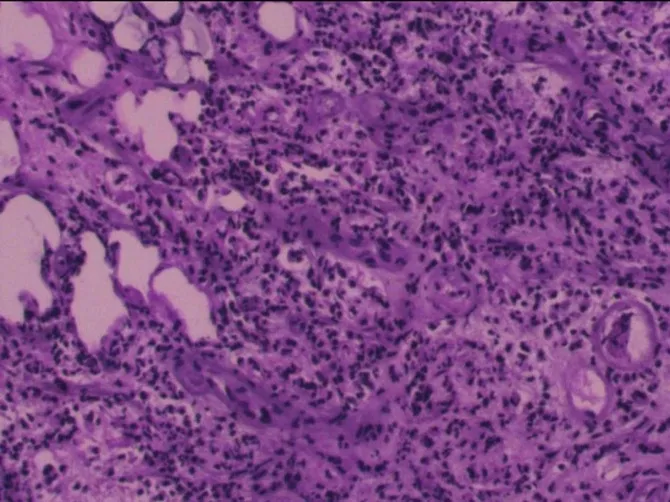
Postoperative pathology reveals fibrous tissue proliferation accompanied by numerous lymphocytes and plasma cells, scattered focally within granulomatous-like structures. Endothelial cell proliferation is observed in small arteries within the lesion, leading to luminal narrowing/solidification. Lymphoplasmacytic infiltration surrounds the vascular walls, histologically consistent with an inflammatory process.
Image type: pathology (h&e)